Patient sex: F
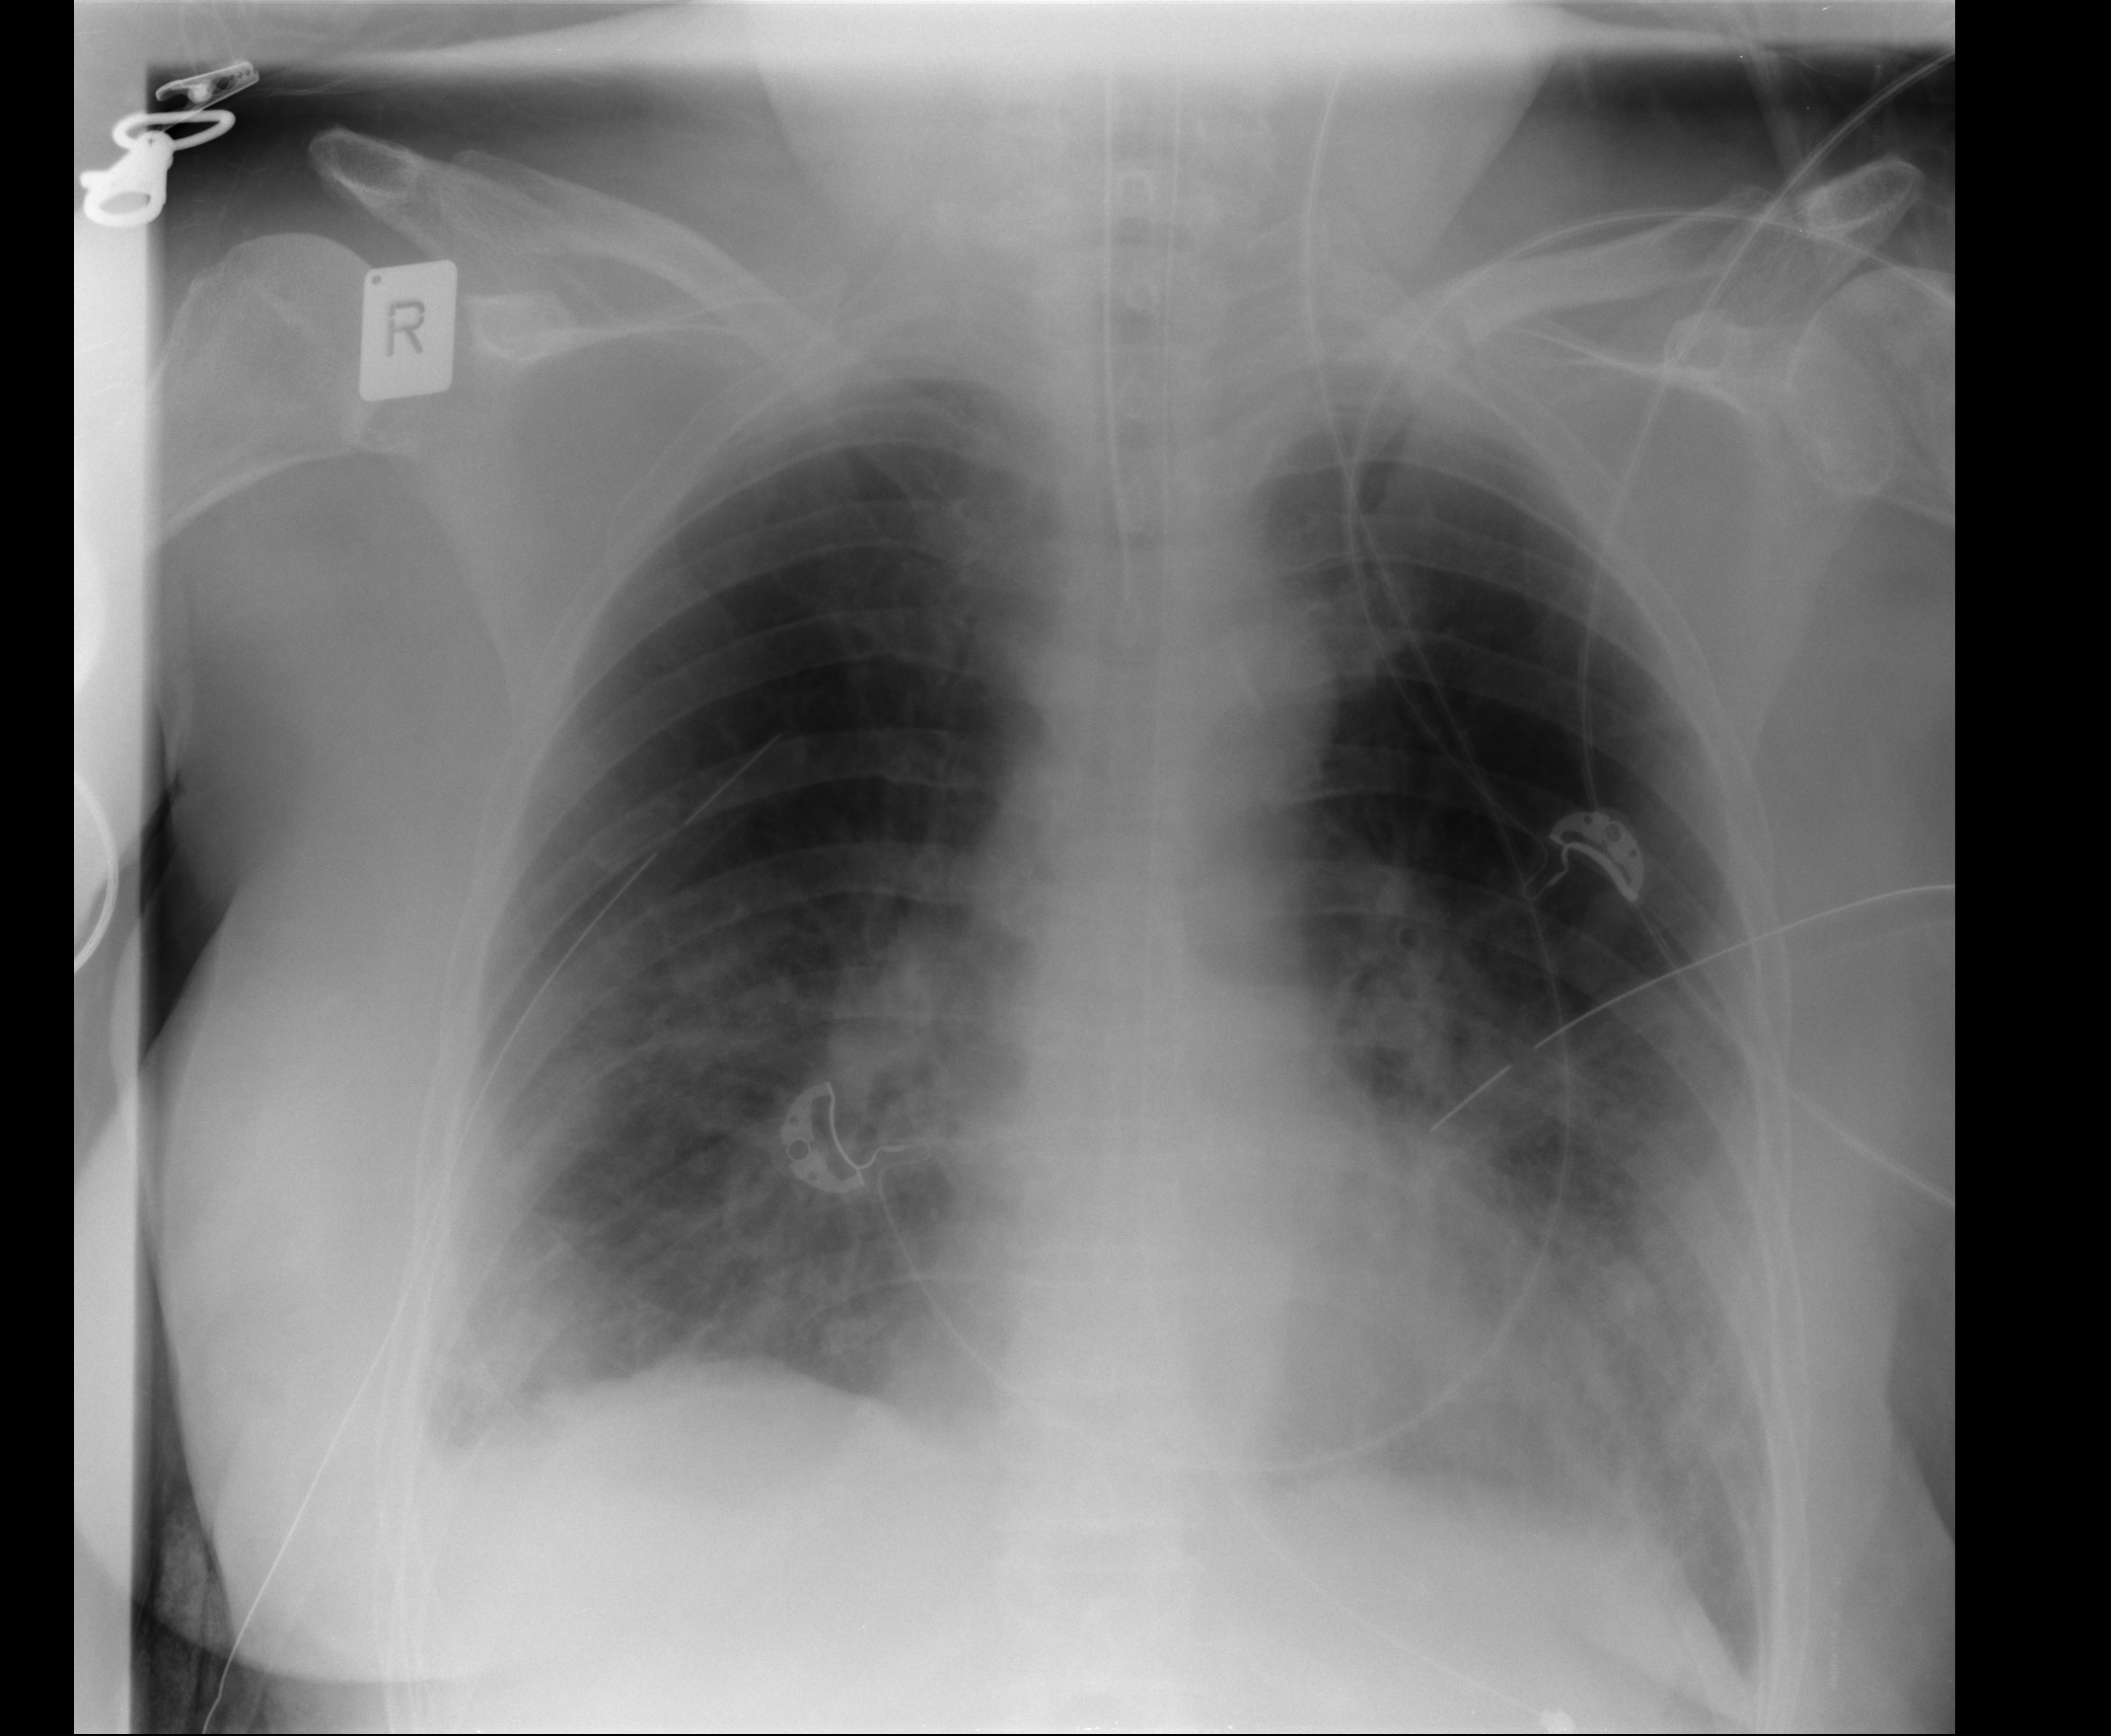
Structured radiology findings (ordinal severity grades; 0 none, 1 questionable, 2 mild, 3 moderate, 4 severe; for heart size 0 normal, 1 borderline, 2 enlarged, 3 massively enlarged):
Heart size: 0
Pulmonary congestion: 2
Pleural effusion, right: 2
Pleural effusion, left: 1
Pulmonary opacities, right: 3
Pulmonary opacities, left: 3
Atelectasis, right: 2
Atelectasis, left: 2